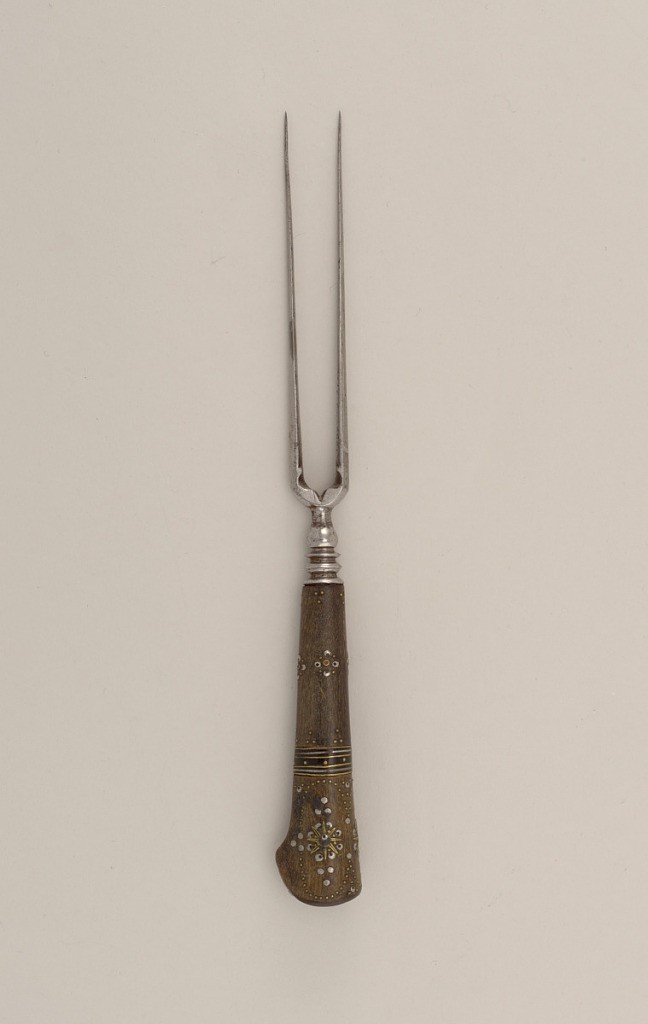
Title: Fork from a Cutlery Set
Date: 1650–1700
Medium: steel, wood, horn, silver, brass
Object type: fork
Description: Long two-tined fork with rounded shoulders and short baluster stem. Tapered wooden handle of oval section with beaked end. Handle divided laterally by bands of laminated red-brown horn, silver, and brass. Handle piqué and inlaid with rozettes and dots of different metals. Rozette on flat end.